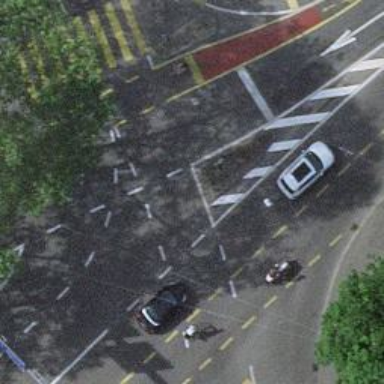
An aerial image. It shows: Road with traffic signals.